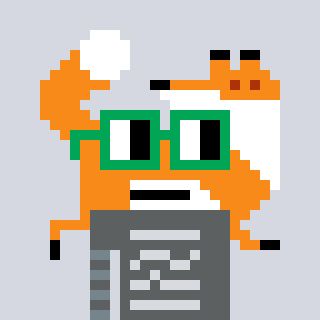
a pixel art character with square green glasses, a fox-shaped head and a bluegrey-colored body on a cool background